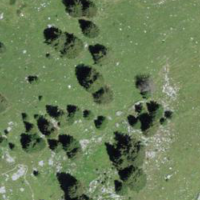
EUNIS habitat code: 24
Species observed at this site:
Euphorbia cyparissias